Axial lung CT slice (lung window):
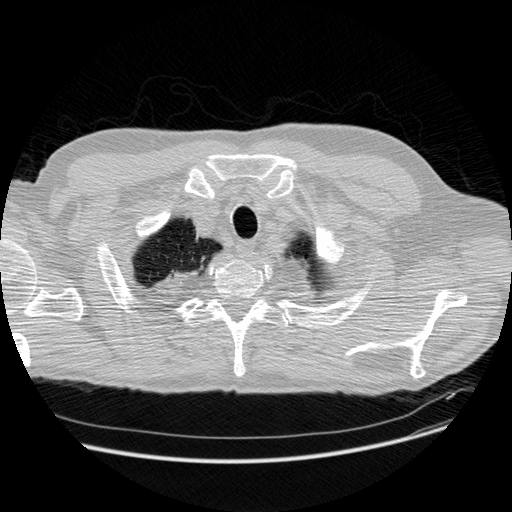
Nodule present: no